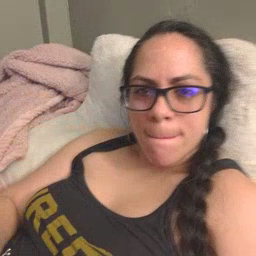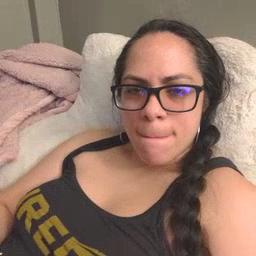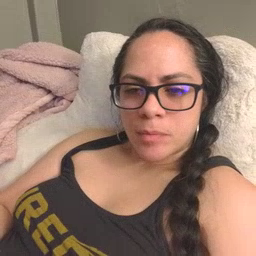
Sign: drop